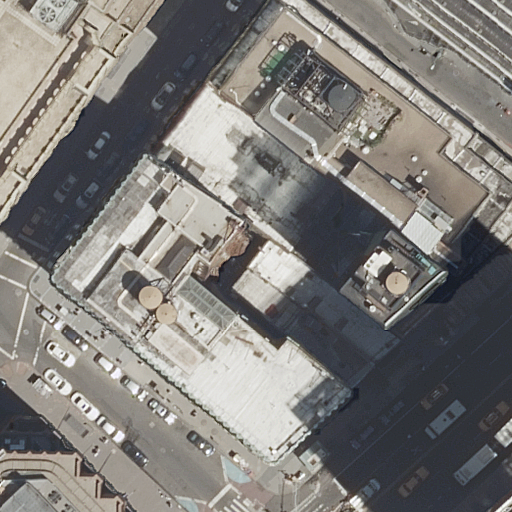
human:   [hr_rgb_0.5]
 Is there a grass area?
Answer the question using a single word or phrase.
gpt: no

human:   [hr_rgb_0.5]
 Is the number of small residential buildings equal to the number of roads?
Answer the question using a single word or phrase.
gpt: no

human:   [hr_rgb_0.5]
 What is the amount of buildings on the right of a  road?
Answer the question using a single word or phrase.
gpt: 6

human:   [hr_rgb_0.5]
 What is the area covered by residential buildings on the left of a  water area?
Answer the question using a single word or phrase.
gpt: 0m2

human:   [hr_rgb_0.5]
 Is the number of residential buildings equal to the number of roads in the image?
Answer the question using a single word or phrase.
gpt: no

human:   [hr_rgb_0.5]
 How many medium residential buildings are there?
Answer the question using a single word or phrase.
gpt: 2

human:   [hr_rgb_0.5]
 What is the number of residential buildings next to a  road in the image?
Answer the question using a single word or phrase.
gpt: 8

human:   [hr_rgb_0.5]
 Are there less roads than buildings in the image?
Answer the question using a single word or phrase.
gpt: yes

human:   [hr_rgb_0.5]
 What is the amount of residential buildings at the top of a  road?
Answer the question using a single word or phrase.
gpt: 5

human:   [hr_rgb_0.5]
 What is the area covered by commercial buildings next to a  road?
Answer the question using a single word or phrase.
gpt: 0m2

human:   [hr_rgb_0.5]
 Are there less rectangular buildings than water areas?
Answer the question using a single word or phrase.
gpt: no

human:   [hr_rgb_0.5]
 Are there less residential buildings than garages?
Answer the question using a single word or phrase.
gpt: no

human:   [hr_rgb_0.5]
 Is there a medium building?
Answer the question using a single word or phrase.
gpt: yes

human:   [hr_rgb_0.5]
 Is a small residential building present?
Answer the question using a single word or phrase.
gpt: yes

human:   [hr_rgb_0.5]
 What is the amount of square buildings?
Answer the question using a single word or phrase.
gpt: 0

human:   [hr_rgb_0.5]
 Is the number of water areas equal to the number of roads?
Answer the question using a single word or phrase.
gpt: no

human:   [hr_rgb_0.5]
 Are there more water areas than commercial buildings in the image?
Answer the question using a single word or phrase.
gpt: no

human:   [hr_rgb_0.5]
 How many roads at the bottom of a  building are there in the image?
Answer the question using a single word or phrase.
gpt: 2

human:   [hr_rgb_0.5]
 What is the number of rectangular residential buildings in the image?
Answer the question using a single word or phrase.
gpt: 3

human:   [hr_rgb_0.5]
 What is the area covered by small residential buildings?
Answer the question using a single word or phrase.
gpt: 2m2

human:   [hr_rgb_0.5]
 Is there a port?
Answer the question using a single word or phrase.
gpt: no

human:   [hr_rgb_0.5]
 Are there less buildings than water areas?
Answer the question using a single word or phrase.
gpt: no

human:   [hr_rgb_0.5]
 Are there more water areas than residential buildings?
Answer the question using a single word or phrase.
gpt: no

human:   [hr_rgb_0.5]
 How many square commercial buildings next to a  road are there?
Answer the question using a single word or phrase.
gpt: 0

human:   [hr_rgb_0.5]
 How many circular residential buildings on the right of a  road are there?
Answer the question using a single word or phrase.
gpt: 0

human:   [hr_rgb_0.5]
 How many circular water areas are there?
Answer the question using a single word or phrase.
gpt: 0

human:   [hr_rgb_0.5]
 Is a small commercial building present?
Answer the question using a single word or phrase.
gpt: no

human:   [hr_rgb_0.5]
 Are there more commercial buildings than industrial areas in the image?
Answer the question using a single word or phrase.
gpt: no

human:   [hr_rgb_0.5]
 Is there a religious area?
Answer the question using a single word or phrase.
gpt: no

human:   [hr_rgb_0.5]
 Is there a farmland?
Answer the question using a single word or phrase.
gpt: no

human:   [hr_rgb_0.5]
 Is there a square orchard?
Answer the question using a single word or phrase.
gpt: no

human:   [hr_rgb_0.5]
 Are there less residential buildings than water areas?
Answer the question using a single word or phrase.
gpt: no

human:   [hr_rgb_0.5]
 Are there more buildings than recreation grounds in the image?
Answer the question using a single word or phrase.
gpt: yes

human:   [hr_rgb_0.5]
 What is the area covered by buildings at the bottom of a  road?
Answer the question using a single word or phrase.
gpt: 2786m2

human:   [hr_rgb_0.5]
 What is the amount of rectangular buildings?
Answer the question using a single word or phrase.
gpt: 3

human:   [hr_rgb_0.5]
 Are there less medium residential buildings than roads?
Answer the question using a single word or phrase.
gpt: yes